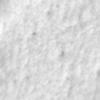
Label: no_change